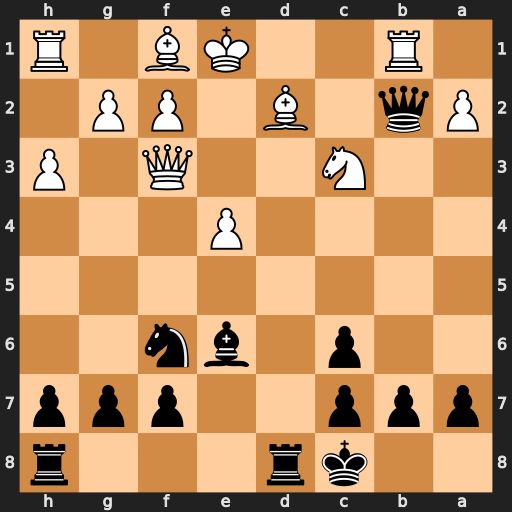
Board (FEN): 2kr3r/ppp2ppp/2p1bn2/8/4P3/2N2Q1P/Pq1B1PP1/1R2KB1R
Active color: b
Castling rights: K
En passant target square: -
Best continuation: Qxd2#